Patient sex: M
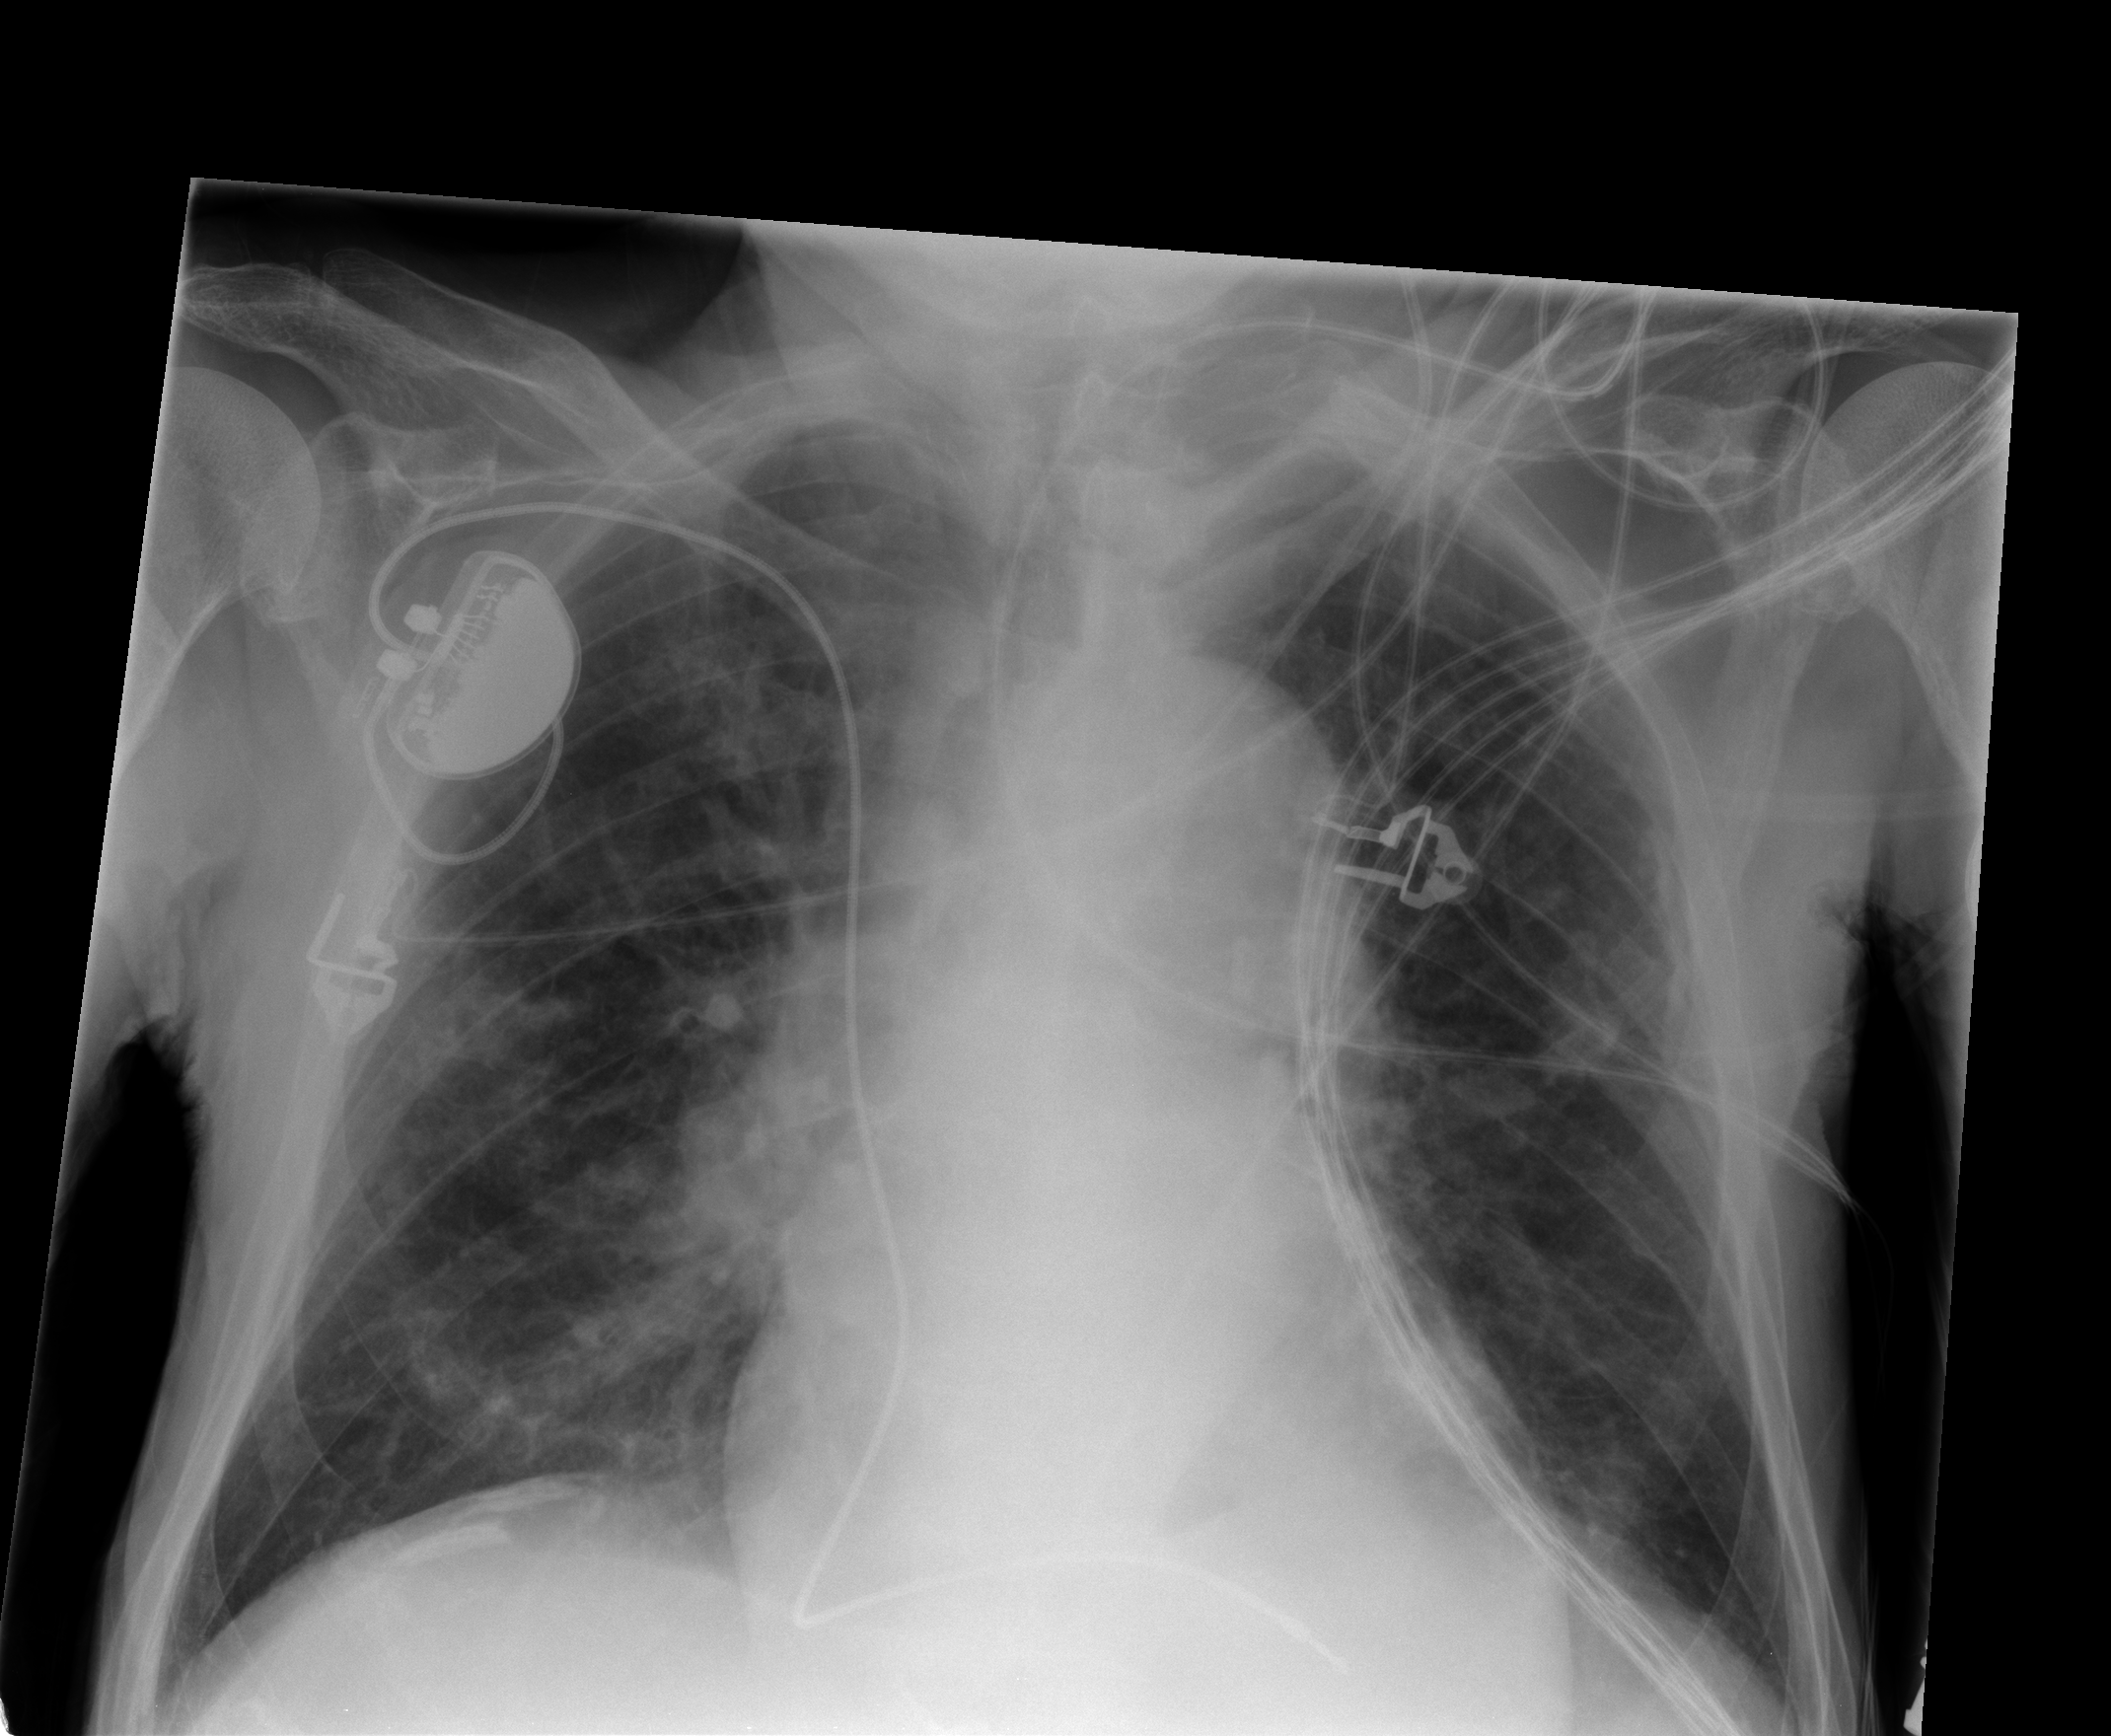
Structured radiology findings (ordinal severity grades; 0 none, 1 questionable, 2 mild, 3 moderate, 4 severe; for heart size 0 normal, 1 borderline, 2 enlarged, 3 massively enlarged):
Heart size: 1
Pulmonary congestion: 0
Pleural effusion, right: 0
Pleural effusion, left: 0
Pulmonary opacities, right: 3
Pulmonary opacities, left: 2
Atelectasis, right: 1
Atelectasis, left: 0